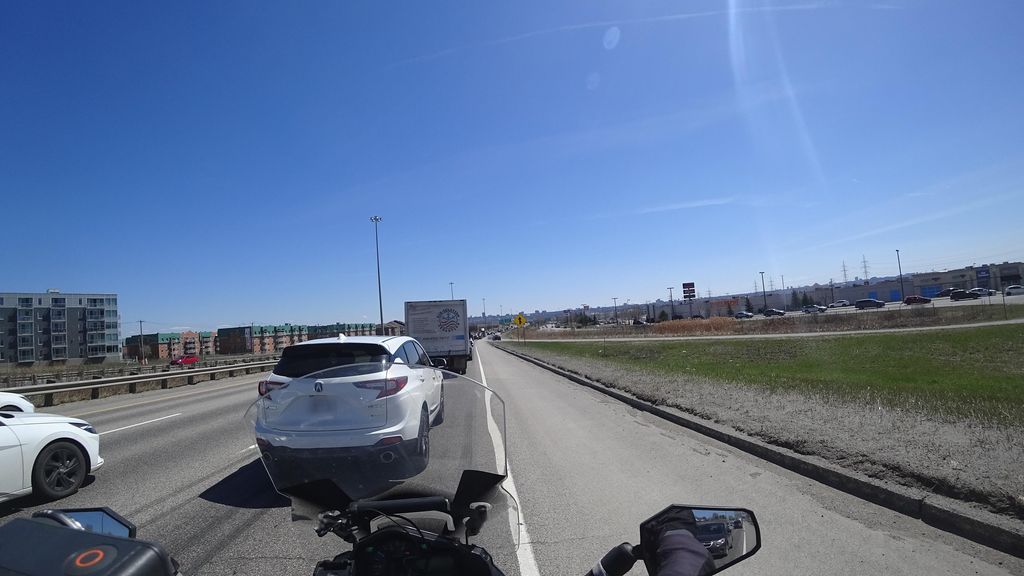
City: quebec_city